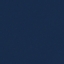
Land use / land cover class: SeaLake